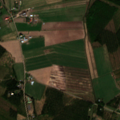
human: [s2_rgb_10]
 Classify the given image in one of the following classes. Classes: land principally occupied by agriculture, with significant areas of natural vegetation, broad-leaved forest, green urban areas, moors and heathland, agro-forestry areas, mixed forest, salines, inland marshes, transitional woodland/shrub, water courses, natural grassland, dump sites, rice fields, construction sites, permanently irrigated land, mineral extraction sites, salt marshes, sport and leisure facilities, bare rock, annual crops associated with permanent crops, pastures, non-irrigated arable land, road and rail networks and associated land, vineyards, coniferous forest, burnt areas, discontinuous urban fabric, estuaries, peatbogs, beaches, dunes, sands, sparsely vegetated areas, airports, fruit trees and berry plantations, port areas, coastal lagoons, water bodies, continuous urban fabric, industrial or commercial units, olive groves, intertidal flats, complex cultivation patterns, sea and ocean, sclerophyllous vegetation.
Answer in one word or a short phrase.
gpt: non-irrigated arable land, land principally occupied by agriculture, with significant areas of natural vegetation, coniferous forest, mixed forest, transitional woodland/shrub